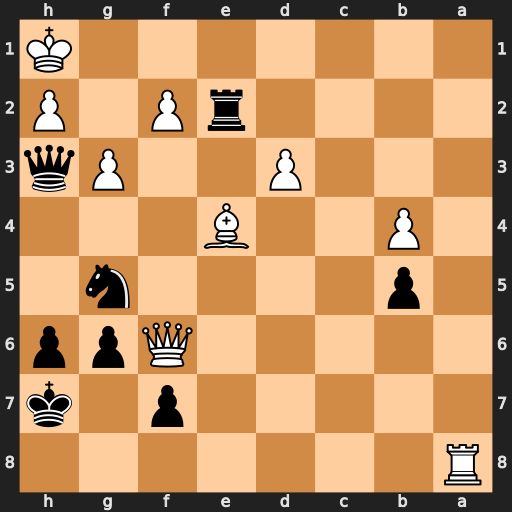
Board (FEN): R7/5p1k/5Qpp/1p4n1/1P2B3/3P2Pq/4rP1P/7K
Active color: b
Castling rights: -
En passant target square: -
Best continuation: Re1#